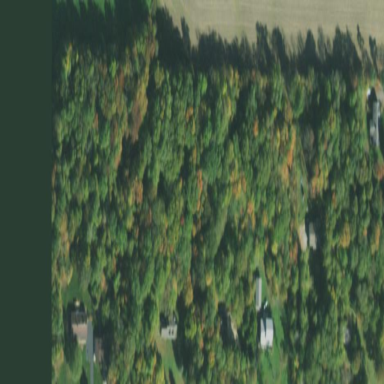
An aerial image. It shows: Serene woodland landscape.